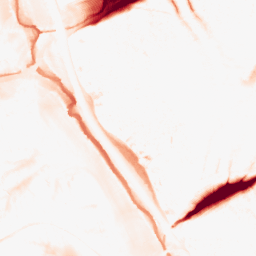
Category: morphological
Decomposition family: tophat
Decomposition parameters: size: 20
mode: black
Upsampling method: cubic_catmull_rom
Upsampling parameters: scale: 4
Upsampling scale: 4